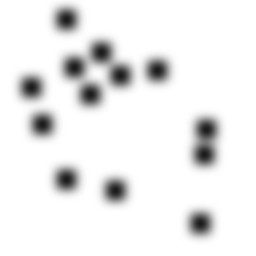
Squares: 13
Triangles: 0
Stars: 0
Total shapes: 13